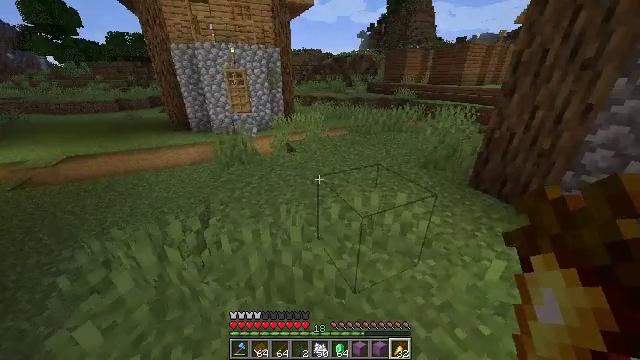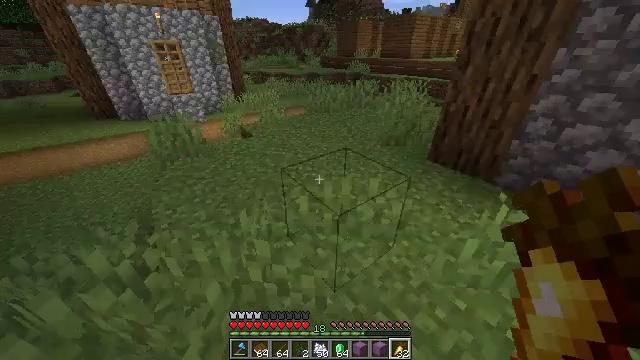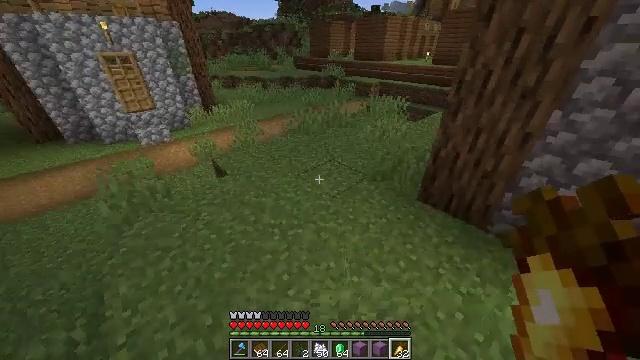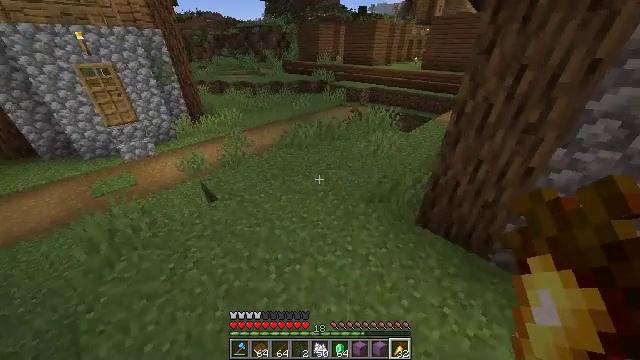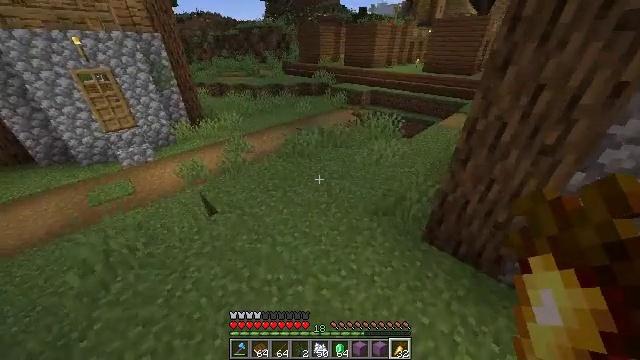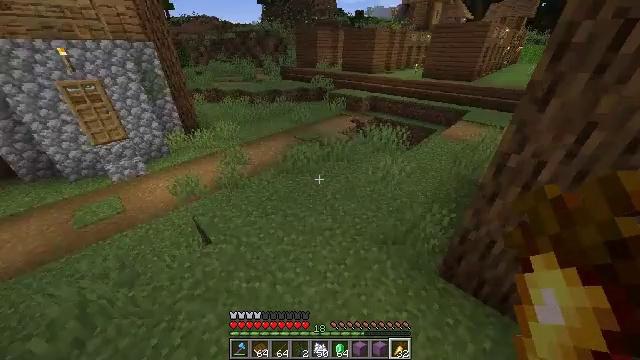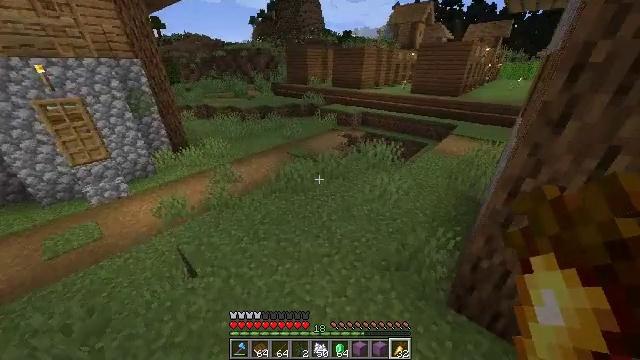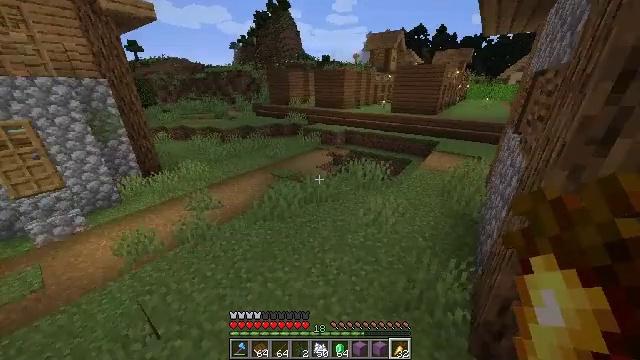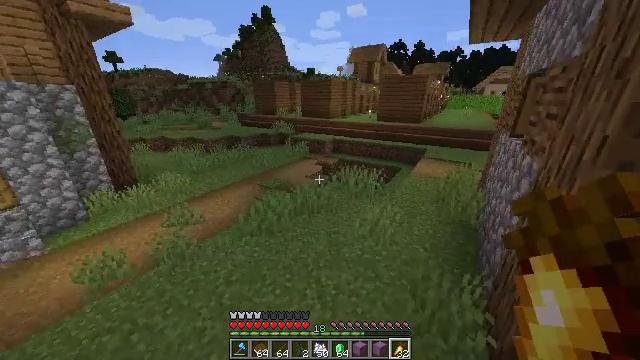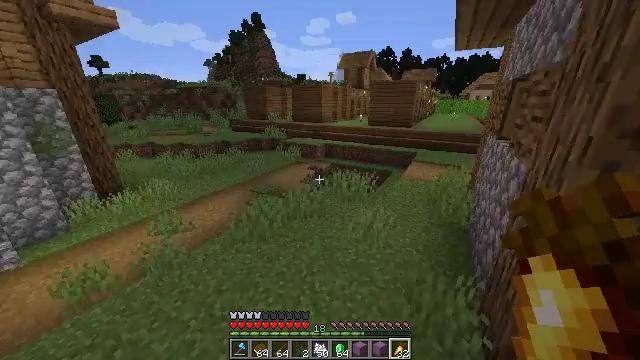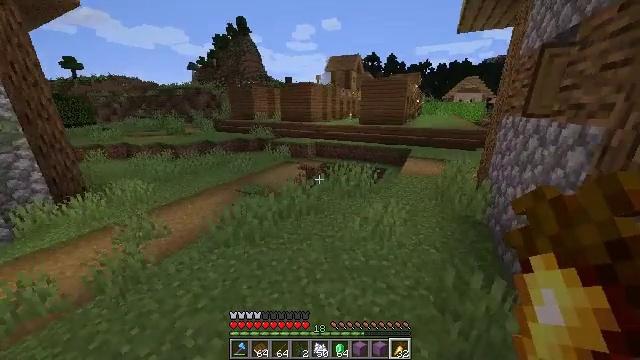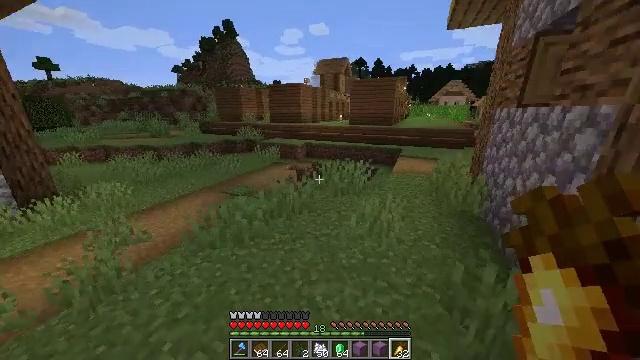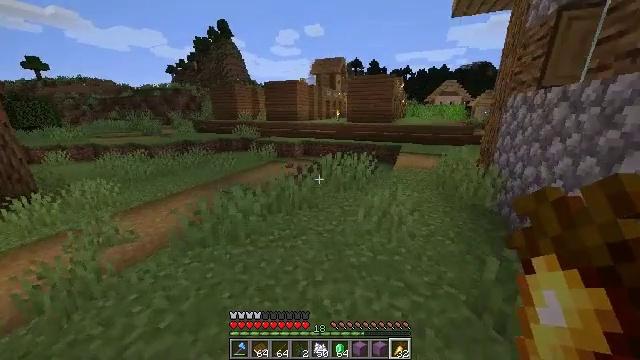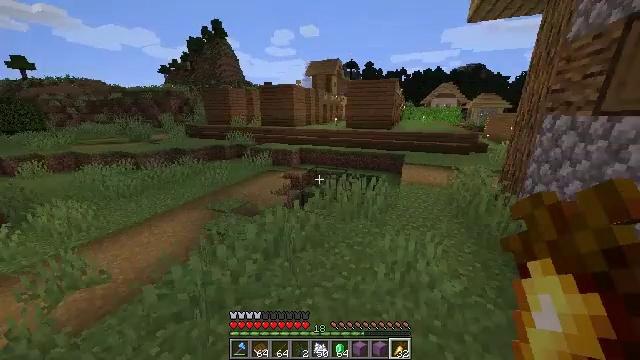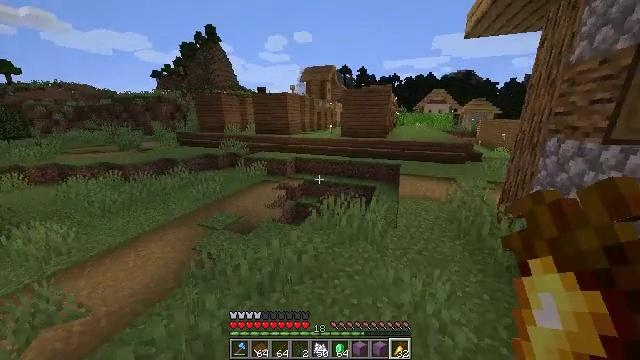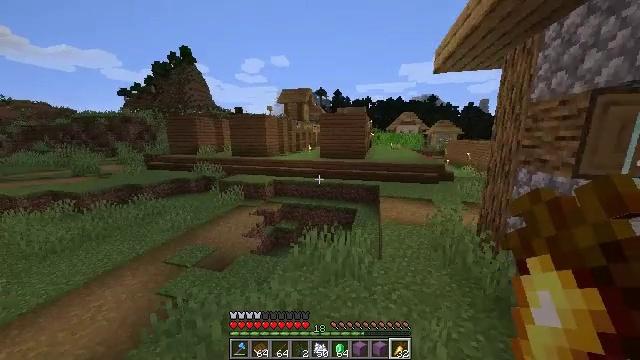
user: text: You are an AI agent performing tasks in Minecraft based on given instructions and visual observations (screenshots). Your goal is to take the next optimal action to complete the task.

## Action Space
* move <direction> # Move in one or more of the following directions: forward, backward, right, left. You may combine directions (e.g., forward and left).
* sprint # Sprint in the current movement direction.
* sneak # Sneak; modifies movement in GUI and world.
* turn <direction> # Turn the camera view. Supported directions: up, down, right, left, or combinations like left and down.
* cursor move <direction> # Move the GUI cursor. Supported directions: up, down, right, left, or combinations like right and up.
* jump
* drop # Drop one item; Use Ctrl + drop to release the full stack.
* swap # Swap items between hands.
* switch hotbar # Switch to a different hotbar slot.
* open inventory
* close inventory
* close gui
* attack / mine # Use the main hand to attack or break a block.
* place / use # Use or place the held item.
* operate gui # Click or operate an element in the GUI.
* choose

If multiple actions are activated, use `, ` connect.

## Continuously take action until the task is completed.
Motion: motion action
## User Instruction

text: Interact with a crafting table to make diamond leggings.
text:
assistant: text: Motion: move forward, sprint, turn right and down, jump
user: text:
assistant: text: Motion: move forward, sprint, turn right and down, jump
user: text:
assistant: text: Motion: move forward, sprint, turn right, jump
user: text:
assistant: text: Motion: move forward, sprint, jump
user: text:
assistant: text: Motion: move forward, sprint, jump
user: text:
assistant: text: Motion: move forward, sprint, turn right and up, jump
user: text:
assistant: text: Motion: move forward, sprint, turn right and up, jump
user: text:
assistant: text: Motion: move forward, sprint, turn right and up, jump
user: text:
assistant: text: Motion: move forward, sprint, turn right and up, jump
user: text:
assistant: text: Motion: move forward, sprint, turn right and up, jump
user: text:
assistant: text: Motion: move forward, sprint, turn right, jump
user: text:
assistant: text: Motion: move forward, sprint, turn right, jump
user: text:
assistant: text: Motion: move forward, sprint, turn right, jump
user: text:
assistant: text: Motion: move forward, sprint, turn right and up, jump
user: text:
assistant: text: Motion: move forward, sprint, turn right and up, jump
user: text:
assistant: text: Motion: move forward, sprint, jump
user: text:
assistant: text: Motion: move forward, sprint, jump
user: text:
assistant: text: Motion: move forward, sprint, jump
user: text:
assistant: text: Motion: move forward, sprint, jump
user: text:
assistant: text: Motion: move forward, sprint, turn up, jump
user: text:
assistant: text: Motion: move forward, sprint, jump
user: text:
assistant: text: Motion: move forward, sprint, jump
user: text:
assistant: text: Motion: move forward, sprint, jump
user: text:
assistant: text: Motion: move forward, sprint, jump
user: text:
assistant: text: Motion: move forward, sprint, turn left and down, jump
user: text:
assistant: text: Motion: move forward and move left, sprint, turn left and down, jump
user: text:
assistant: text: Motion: move forward and move left, sprint, turn left and down, jump
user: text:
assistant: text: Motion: move forward and move left, sprint, jump
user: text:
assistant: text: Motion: move forward and move left, sprint, jump
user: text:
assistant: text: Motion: move forward and move left, sprint, jump